Field crop: maize
Growth stage: 1
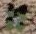
Species: chenopodium